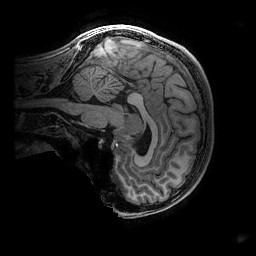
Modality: T1w
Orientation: sagittal
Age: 15
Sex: male
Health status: ill
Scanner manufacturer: ge
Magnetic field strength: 3 T
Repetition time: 0.007664 s
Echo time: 0.00342 s